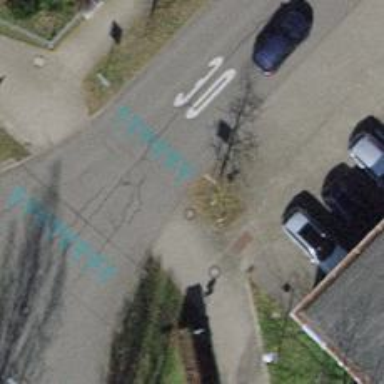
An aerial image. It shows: Traffic sign is depicted in the image.